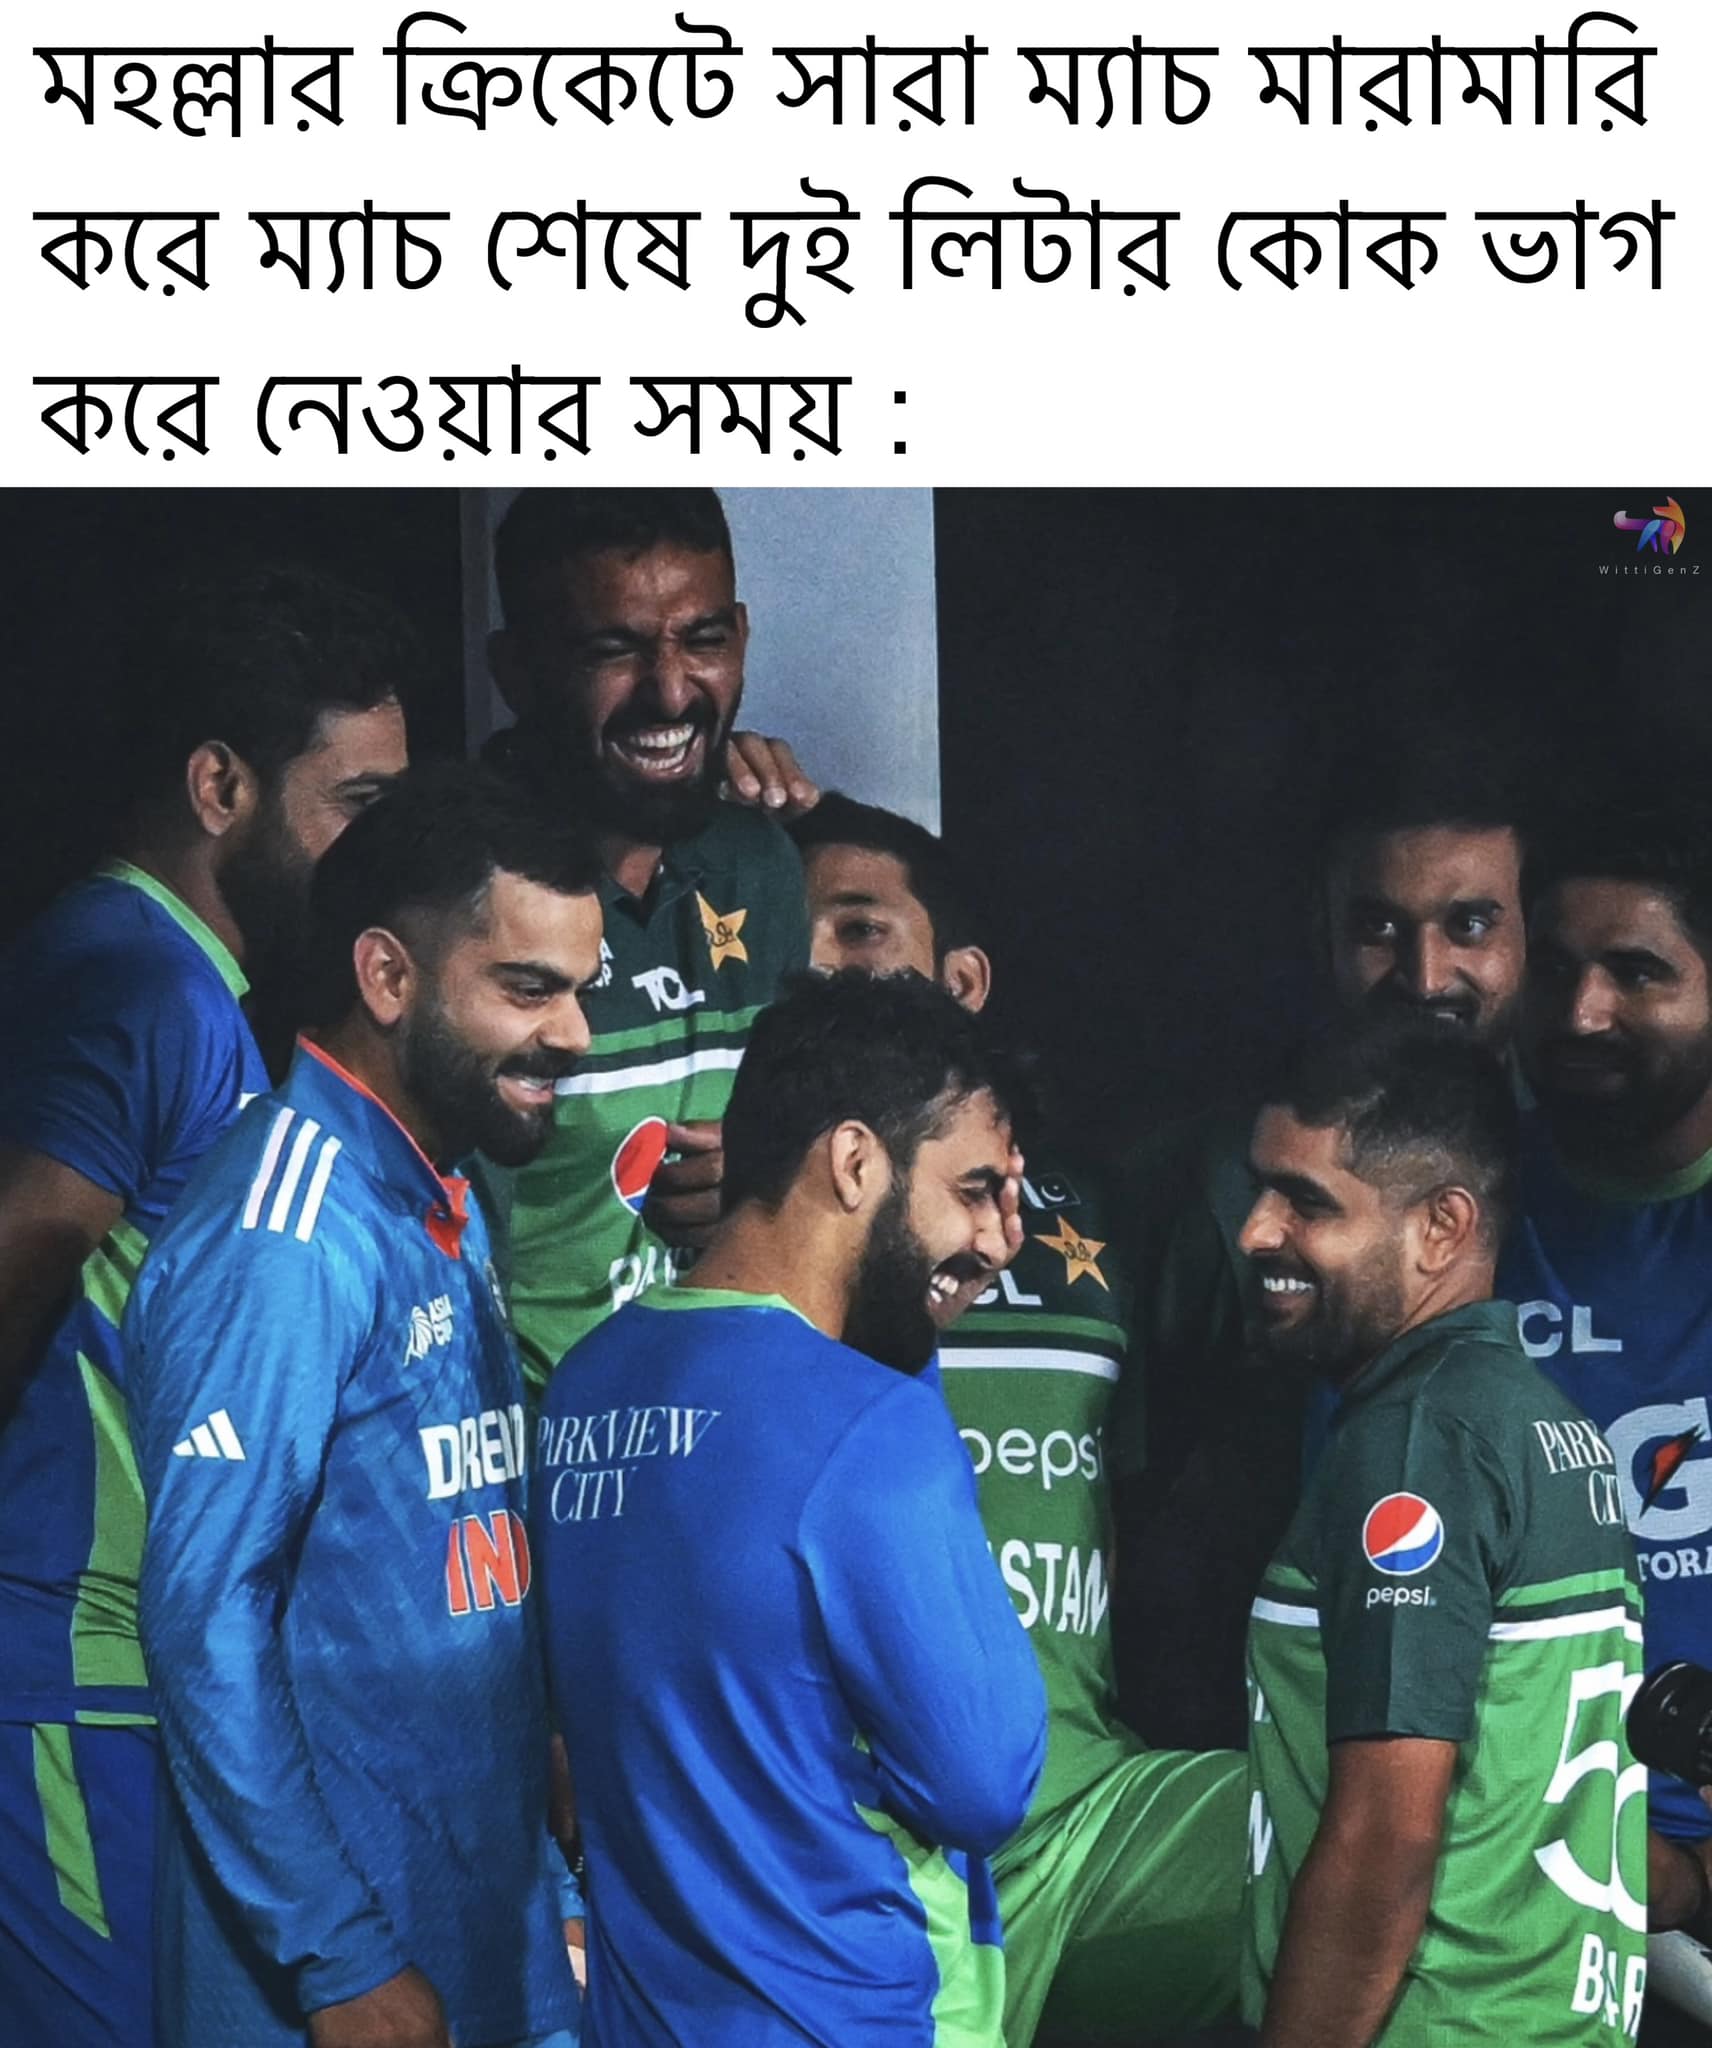
Text: মহল্লার ক্রিকেটে সারা ম্যাচ মারামারি করে ম্যাচ শেষে দুই লিটার কোক ভাগ করে নেওয়ার সময়
Label: Non Hate